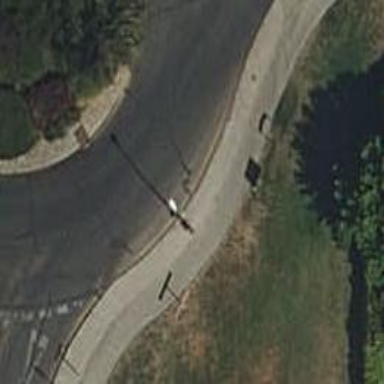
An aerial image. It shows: Roundabout on residential road.